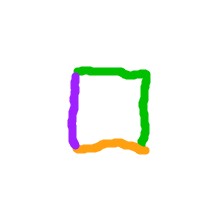
Shape: square